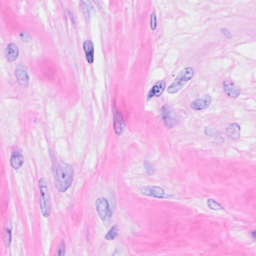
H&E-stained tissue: Breast